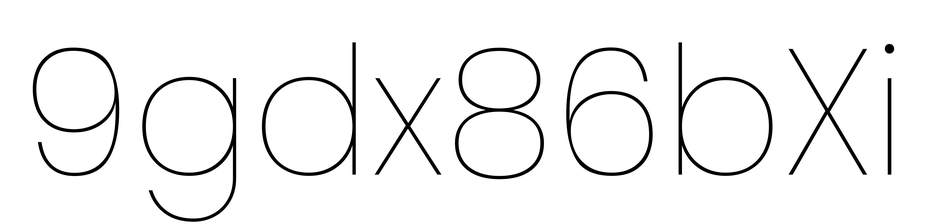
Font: Poppins-Thin